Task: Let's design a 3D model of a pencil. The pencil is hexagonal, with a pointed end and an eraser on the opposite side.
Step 9:
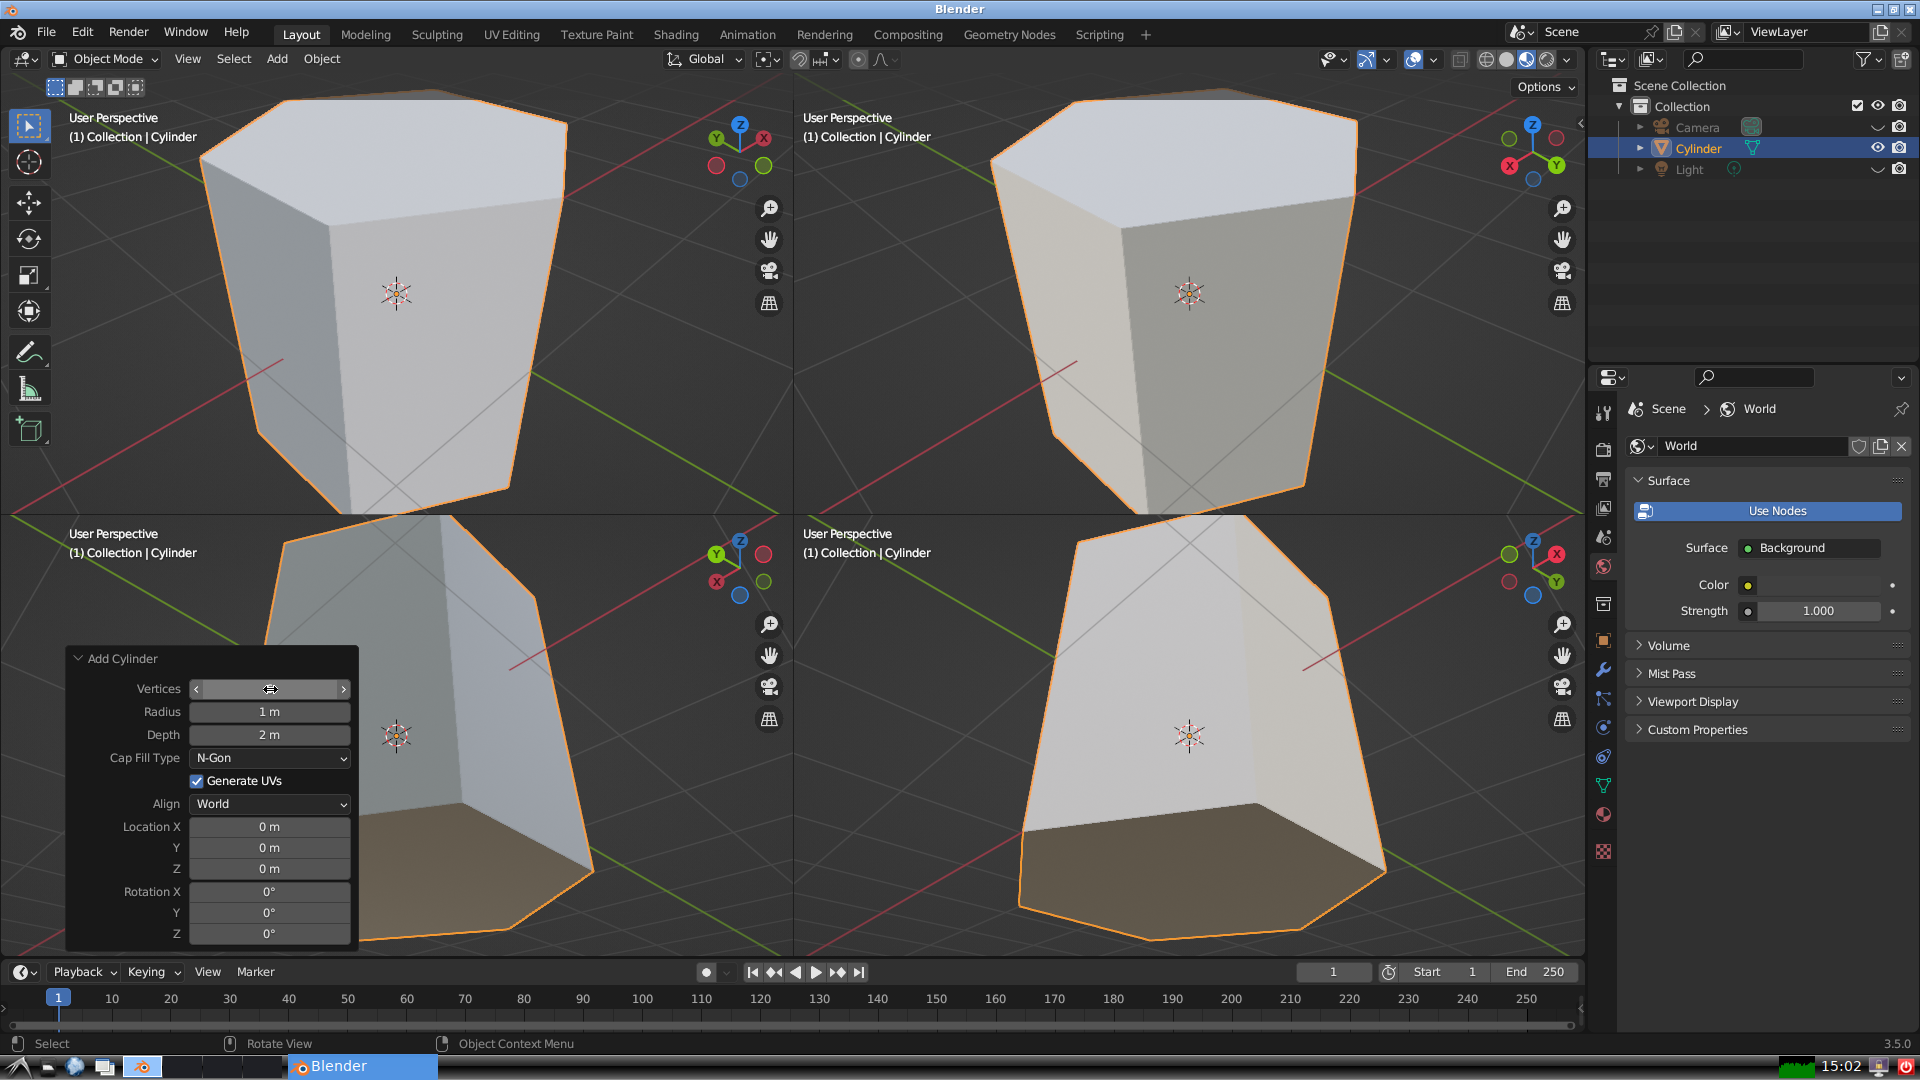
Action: {"mouse_move": [270, 708]}